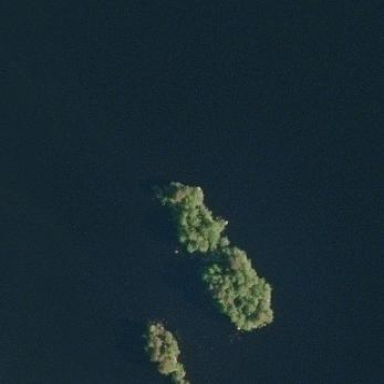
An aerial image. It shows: Islet.